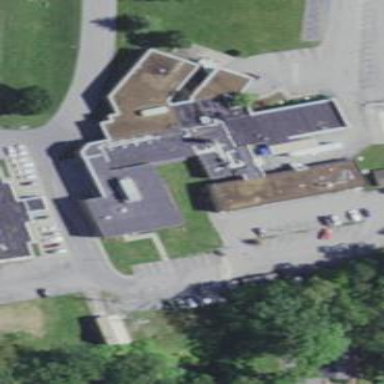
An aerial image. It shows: Healthcare facility identified as hospital.